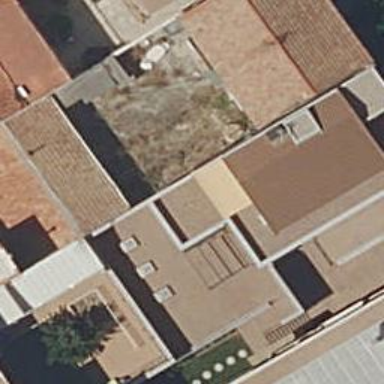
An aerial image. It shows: Building.